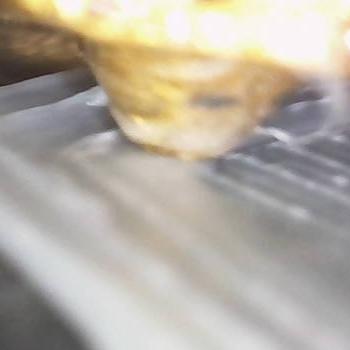
Flow rate: 265%